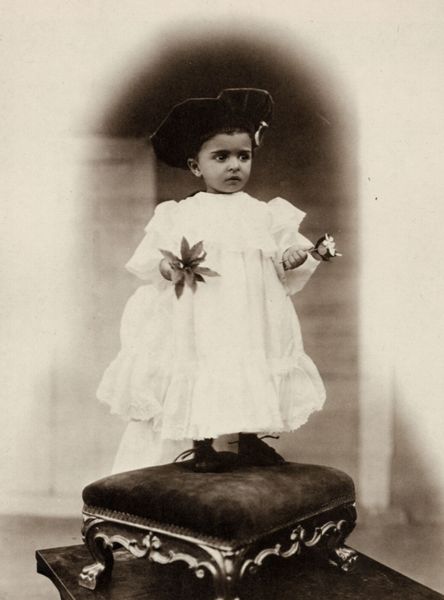
Titel: Kind
Künstler: Raja Lala Deen Dayal
Schlagwörter: blätter, dunkel, hand, schatten, weiß, mädchen, ausschnitt, blume, blumen, braun, finger, grau, hut, kleid, licht, mund, nase, ohr, raum, schmuck, schwarz, stuhl, tisch, tür, blick, blüte, blüten, beige, ornament, schleife, hemd, mütze, wand, augen, halten, samt, stehen, bildnis, hände, portrait, porträt, strauch, gold, pose, sessel, stehend, kind, pflanze, pflanzen, füße, bogen, schuhe, klein, hocker, schemel, sepia, kissen, bezug, polster, atelier, podest, junge, rüschen, tor, blumenstrauss, foto, fotografie, photographie, schnalle, belichtung, knabe, orient, schwarz-weiss, kleidchen, kleinkind, photo, unsicherheit, sfumato, unschuldig, weich, empire, taufe, fotographie, rein, arabien, aufnahme, unschuld, rocaille, kunstlicht, rassel, thronen, hanf, löwenfüße, atelieraufnahme, unsicher, taufkleid, fotograf, kinf, schnürsenkel, bearbeitet, fußhocker, hochgestellt, hubni, michaeljackson, schemels, hocher, sw, ausblendung, professionell